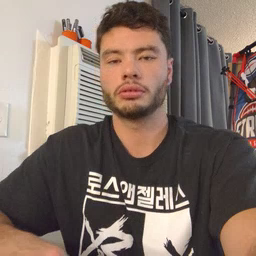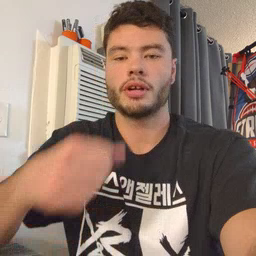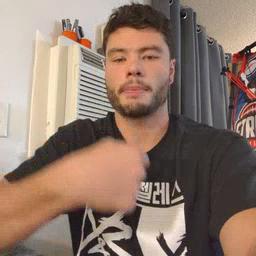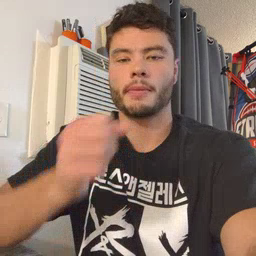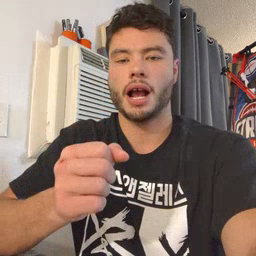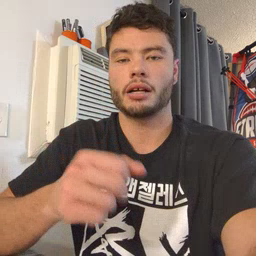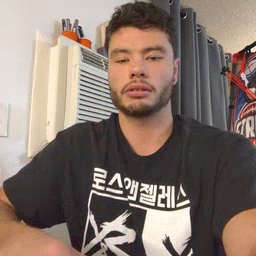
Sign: make